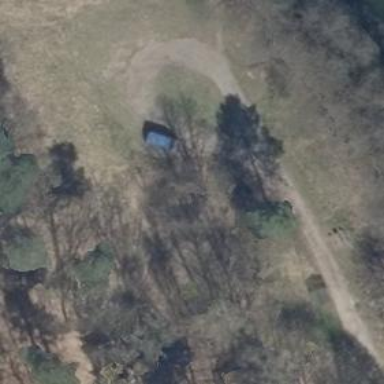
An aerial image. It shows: Shelter.